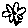
Label: flower